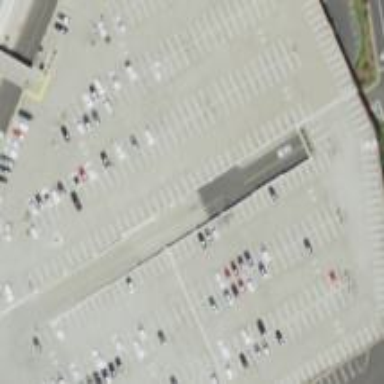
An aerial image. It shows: Multi-storey parking building.